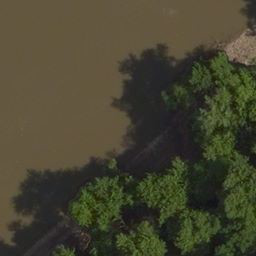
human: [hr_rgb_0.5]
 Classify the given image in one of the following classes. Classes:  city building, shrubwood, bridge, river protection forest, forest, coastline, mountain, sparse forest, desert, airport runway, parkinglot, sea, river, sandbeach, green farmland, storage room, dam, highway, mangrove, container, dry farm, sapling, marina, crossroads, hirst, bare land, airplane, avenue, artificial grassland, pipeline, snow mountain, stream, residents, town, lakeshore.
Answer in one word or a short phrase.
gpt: river protection forest